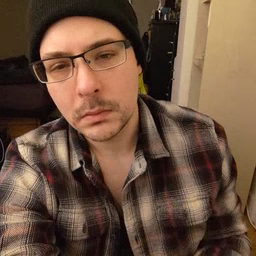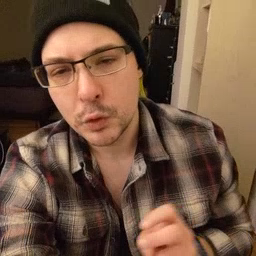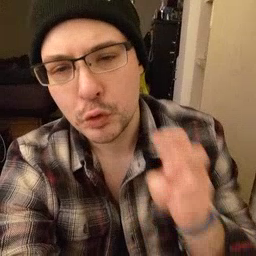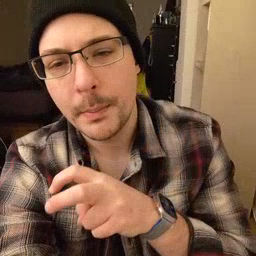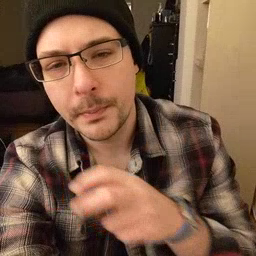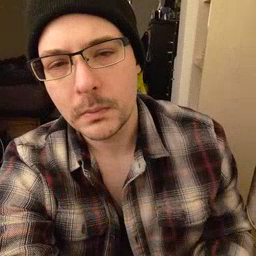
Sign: jump